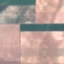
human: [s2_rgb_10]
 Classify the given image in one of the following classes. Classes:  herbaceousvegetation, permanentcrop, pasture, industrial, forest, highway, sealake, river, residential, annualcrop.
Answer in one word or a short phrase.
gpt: AnnualCrop